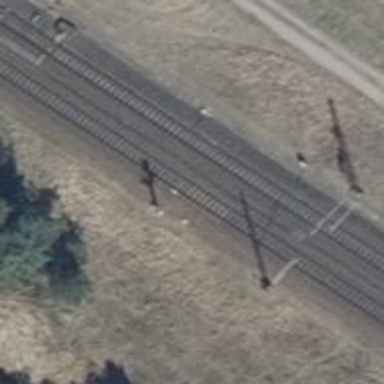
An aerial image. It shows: Railway signal.